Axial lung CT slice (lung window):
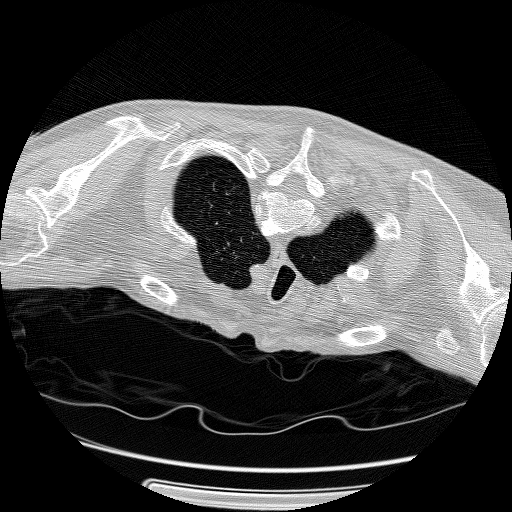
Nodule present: no